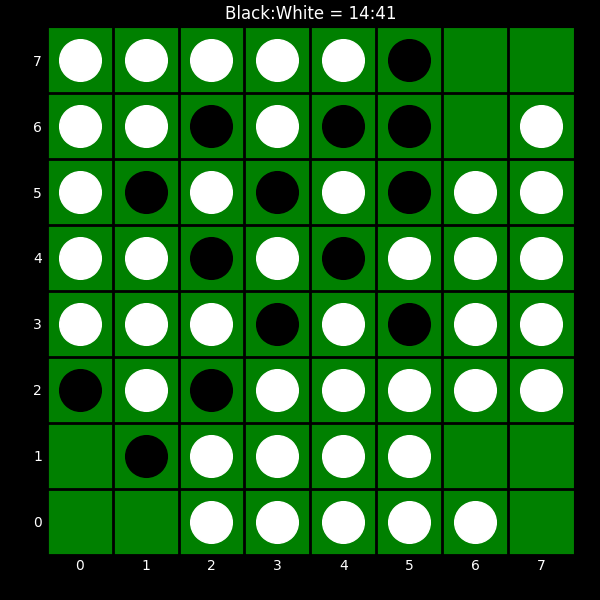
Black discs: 14
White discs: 41